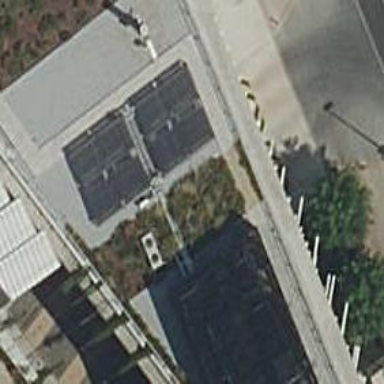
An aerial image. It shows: Parking entrance.